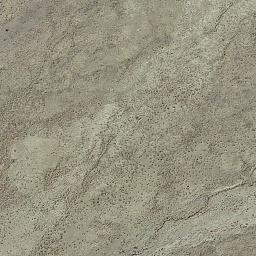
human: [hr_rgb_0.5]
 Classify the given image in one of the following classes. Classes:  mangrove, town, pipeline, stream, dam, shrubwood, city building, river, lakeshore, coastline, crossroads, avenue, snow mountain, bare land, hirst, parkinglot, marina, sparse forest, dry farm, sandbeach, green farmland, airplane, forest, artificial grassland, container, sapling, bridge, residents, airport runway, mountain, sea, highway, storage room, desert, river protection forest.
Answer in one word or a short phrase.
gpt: bare land